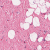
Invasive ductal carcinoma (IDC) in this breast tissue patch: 0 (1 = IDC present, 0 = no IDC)